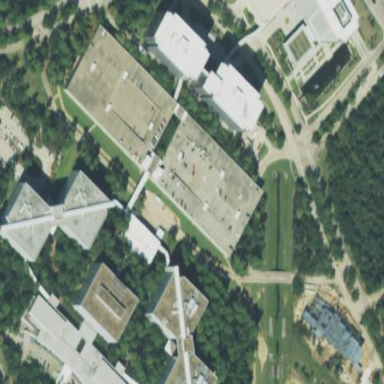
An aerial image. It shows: College.